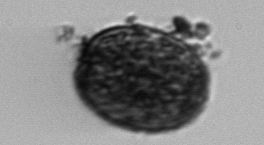
Label: Coscinodiscus